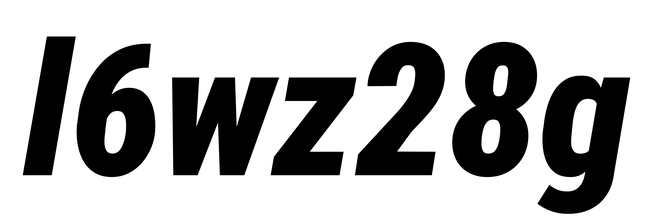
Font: Roboto-Italic_Condensed_Black_Italic